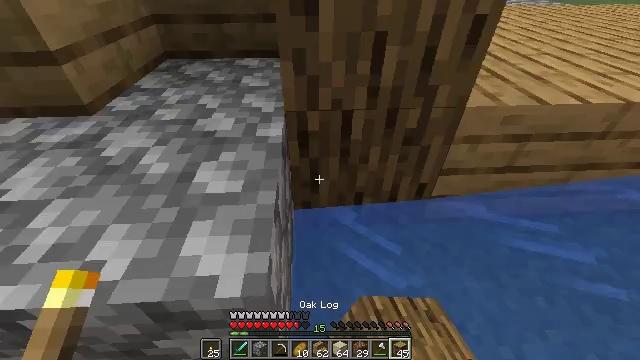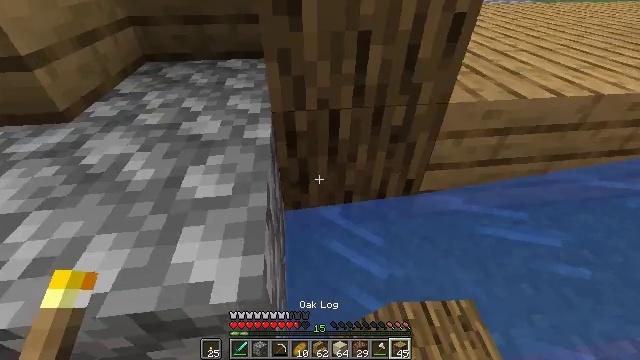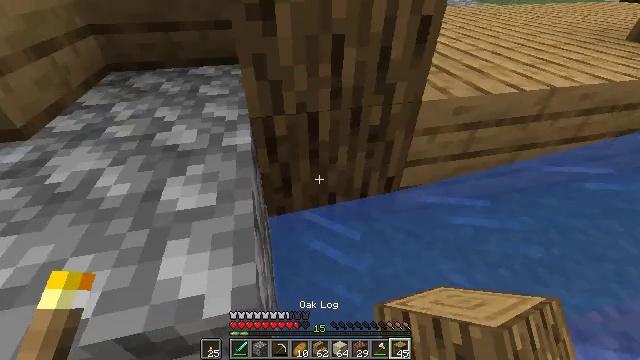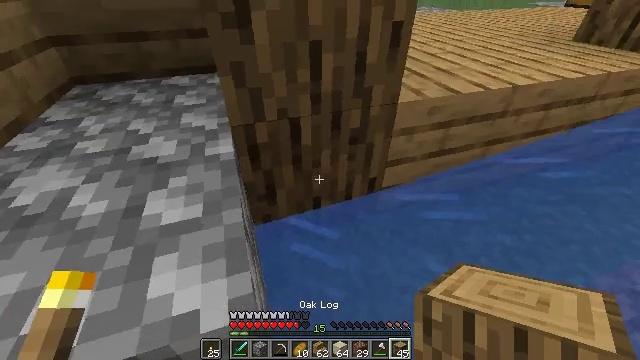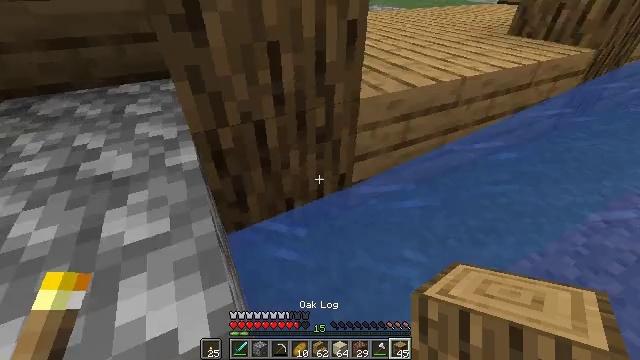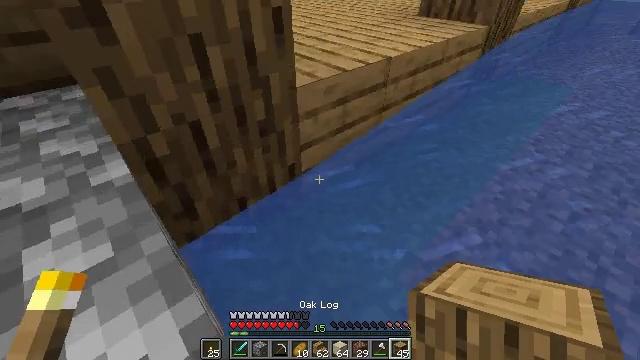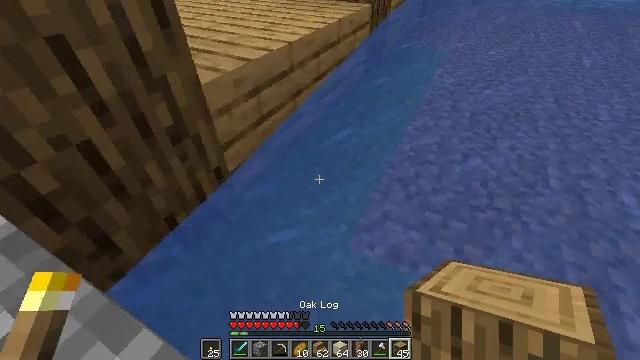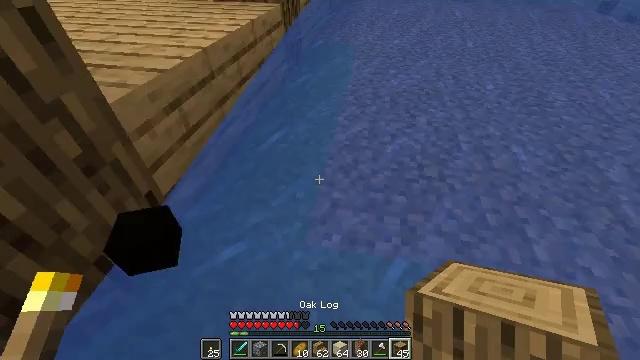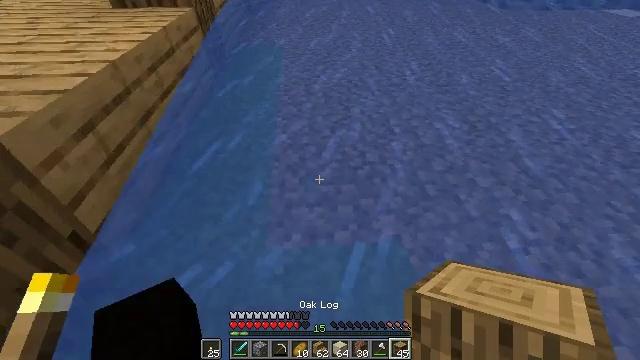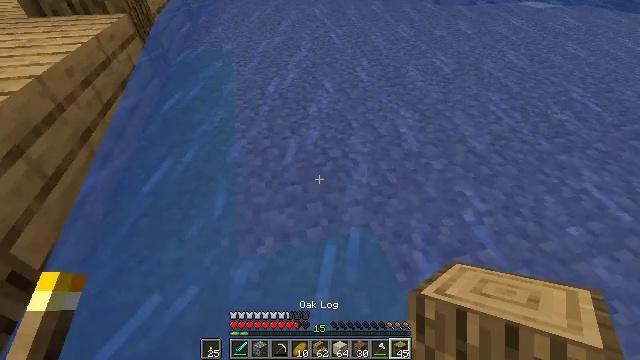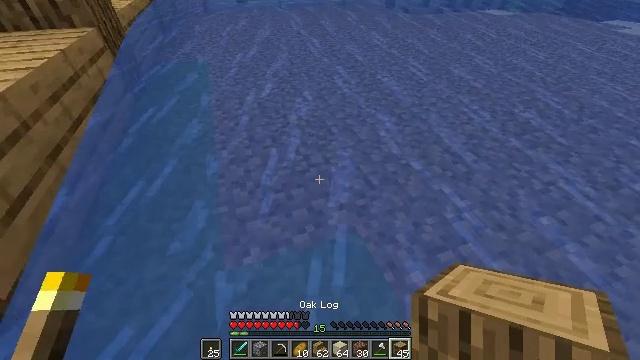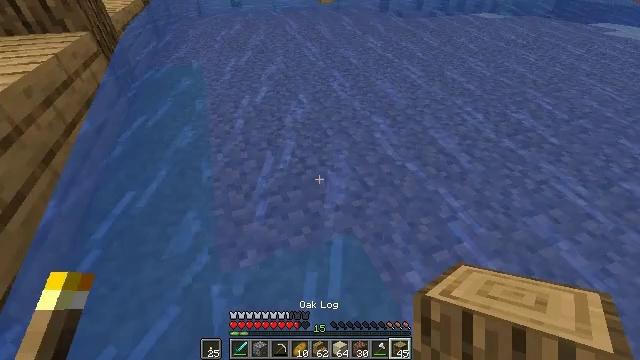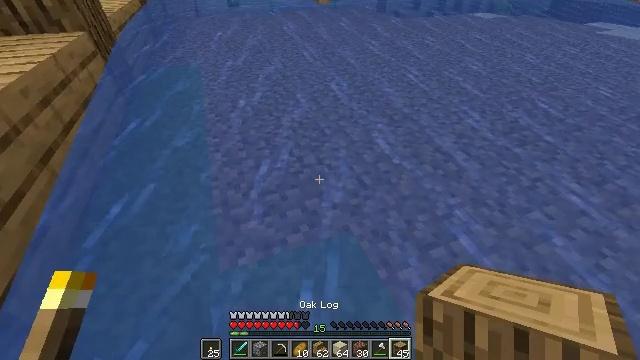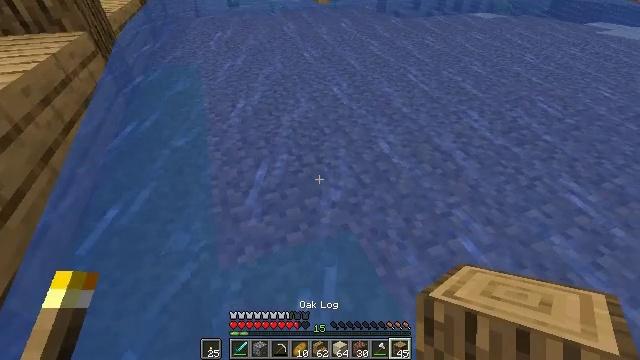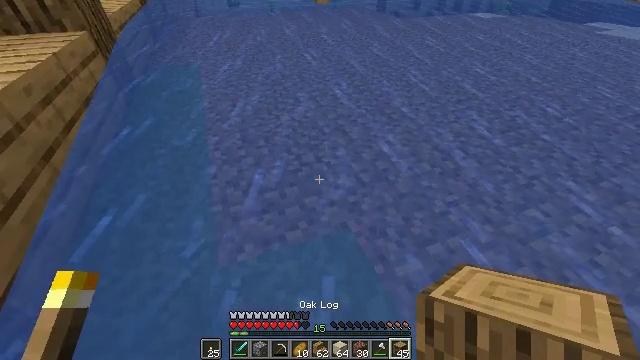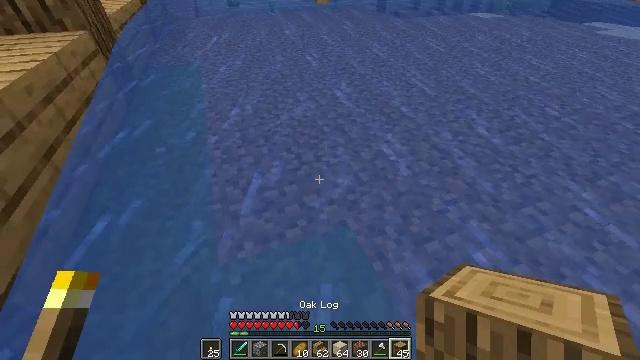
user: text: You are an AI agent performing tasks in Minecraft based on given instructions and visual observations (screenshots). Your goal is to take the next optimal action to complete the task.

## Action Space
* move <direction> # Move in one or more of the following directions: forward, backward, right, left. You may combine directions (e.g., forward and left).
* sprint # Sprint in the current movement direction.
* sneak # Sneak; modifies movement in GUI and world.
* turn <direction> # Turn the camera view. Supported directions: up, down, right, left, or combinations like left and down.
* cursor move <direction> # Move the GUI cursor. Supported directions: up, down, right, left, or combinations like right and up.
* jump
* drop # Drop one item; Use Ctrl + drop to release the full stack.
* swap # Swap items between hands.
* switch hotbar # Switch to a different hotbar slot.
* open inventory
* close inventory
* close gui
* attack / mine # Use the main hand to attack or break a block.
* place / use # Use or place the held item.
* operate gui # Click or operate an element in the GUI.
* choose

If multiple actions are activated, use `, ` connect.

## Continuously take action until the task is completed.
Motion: motion action
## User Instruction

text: Harvest the oxeye daisy.
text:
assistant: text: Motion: turn right
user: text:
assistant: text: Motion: turn right
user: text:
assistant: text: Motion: turn right and up
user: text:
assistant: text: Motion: turn right
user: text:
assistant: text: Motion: turn right and down
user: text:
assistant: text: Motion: turn right and down
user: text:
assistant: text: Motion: turn right
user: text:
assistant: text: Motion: turn right
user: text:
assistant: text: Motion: turn right
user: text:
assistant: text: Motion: turn right and up
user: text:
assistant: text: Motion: turn right
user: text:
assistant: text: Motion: no_op
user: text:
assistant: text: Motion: no_op
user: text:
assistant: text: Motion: no_op
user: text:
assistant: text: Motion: no_op
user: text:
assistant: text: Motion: no_op
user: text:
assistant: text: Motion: turn right
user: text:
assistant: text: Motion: turn right
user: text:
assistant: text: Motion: move forward, turn right
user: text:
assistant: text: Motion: move forward, turn right and up
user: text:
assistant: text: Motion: move forward, turn right and up
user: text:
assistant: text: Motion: move forward, turn right
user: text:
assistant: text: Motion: move forward, sprint
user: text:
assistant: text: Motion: move forward, sprint
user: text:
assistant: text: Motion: move forward, sprint
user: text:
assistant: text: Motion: move forward, sprint
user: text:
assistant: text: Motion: move forward
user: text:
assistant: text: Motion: move forward, sprint
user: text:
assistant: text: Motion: move forward, sprint, turn right and up
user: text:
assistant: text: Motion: move forward, sprint, turn right and up